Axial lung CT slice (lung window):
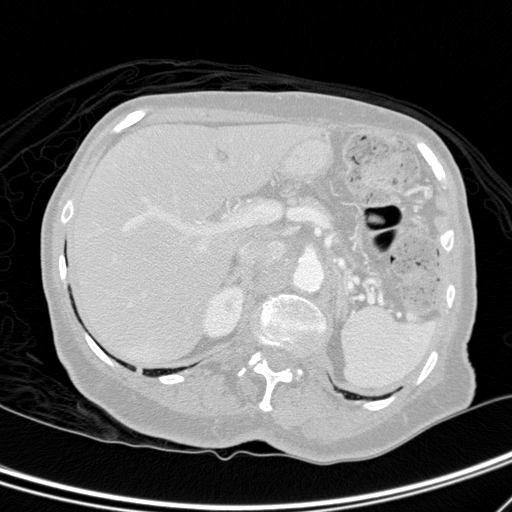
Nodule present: no